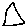
Label: triangle